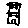
Label: house